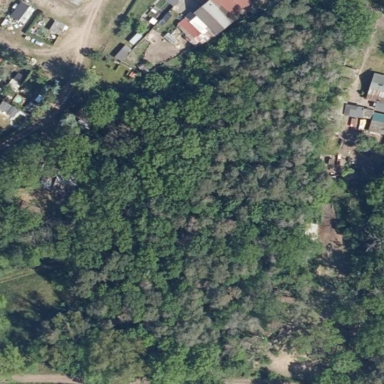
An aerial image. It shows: Forest area.